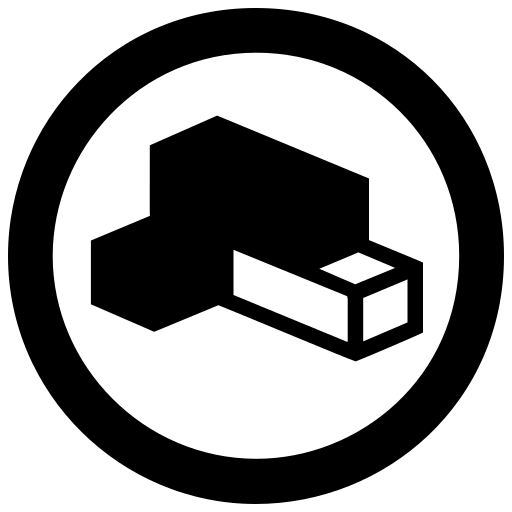
Tags: icon, FontAwesome, fa-icon, brand, creative, commons, remix